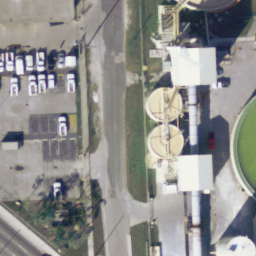
Label: storage tanks